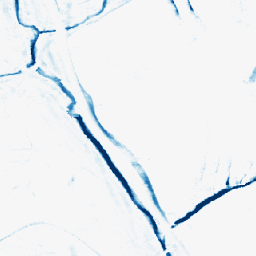
Category: morphological
Decomposition family: morphological_rect
Decomposition parameters: operation: closing
width: 10
height: 5
Upsampling method: nearest
Upsampling parameters: scale: 4
Upsampling scale: 4